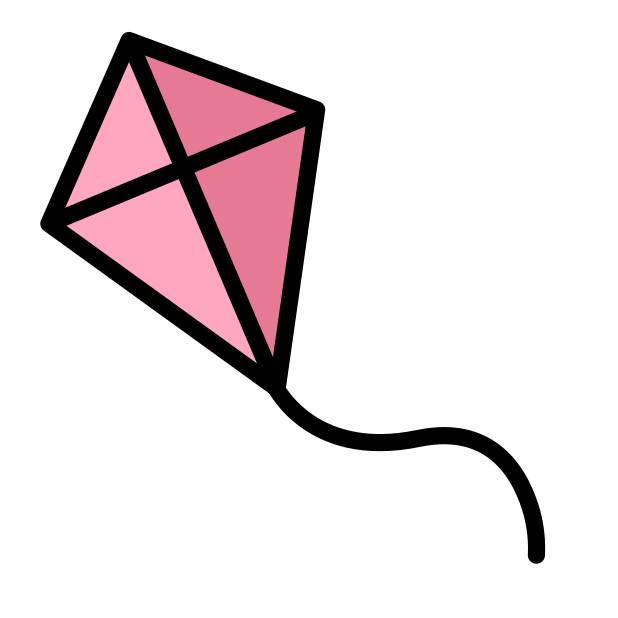
Emoji: 🪁
Name: kite
Unicode: 0x1fa81